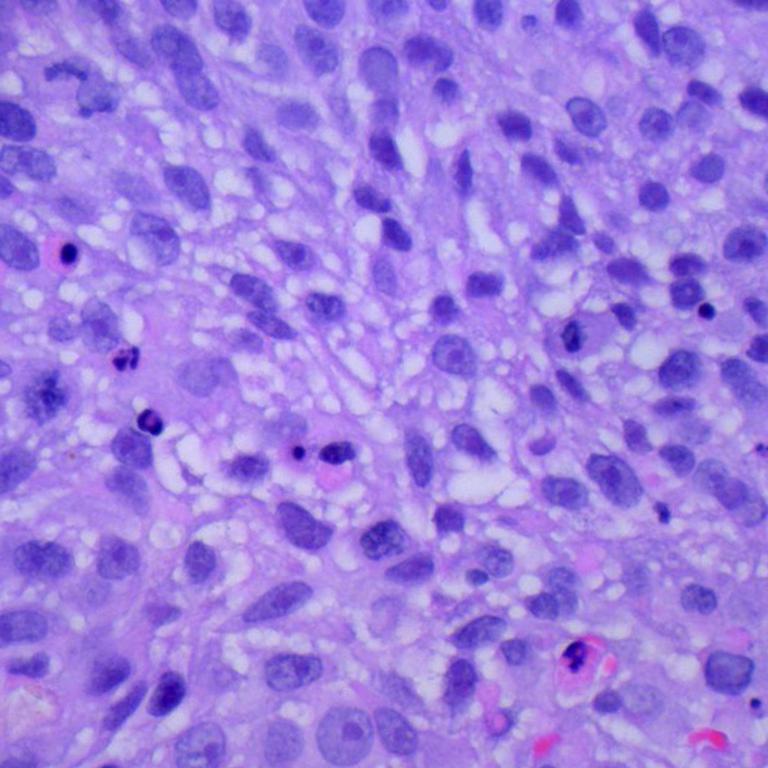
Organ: lung
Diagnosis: squamous carcinomas